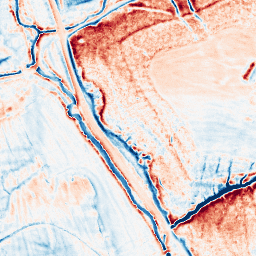
Category: classical
Decomposition family: uniform
Decomposition parameters: size: 10
Upsampling method: bicubic_16x
Upsampling parameters: scale: 16
Upsampling scale: 16